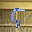
Label: 5